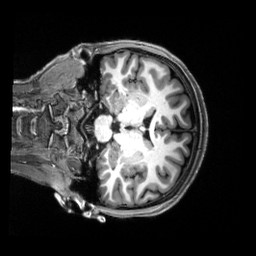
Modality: T1w
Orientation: coronal
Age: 19
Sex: female
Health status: healthy
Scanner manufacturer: siemens
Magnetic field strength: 3 T
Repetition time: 2.5 s
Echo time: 0.00222 s